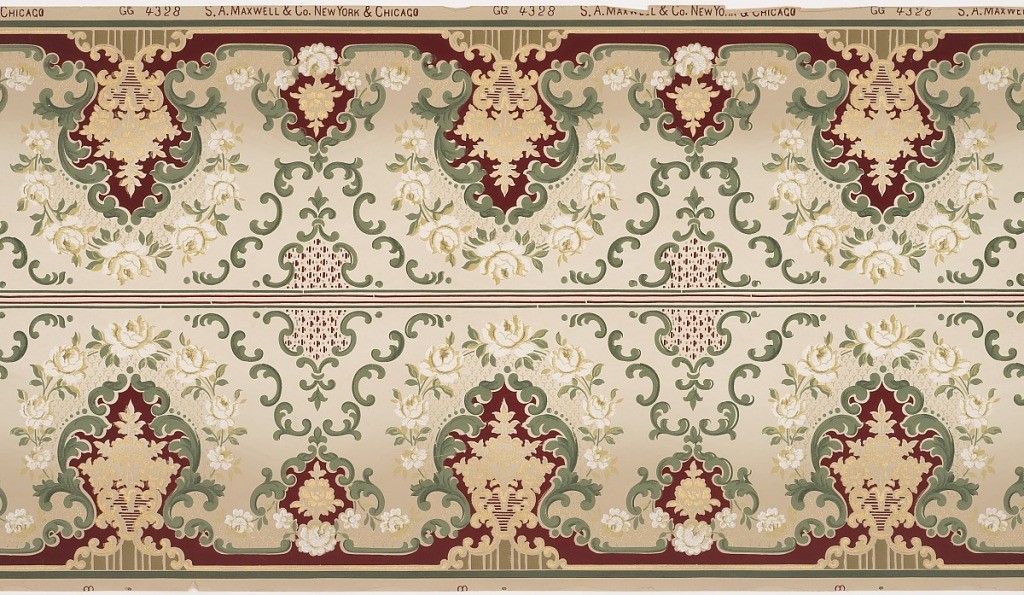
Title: Frieze
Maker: Maxwell & Co., S.A., Chicago, Illinois, USA
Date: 1905–1915
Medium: Machine-printed paper, liquid mica
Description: Large and small alternating scrolled anthemions, c-scrolls, arcs of roses; treillage pattern. Printed in burgundy, gray-blue, white on light gray ground. Two borders printed across the width.